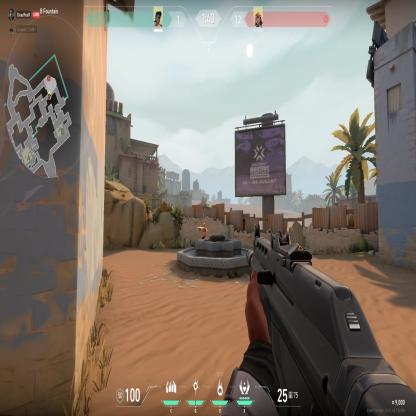
Label: enemy